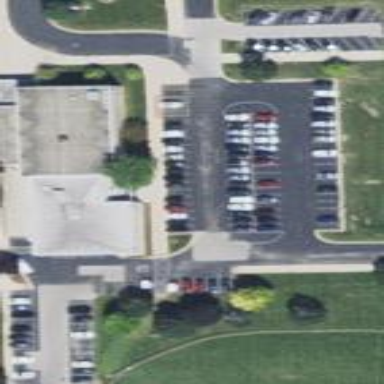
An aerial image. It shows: Parking area with surface.